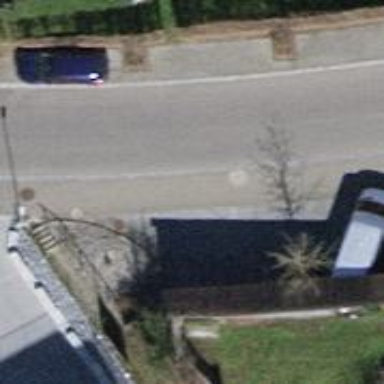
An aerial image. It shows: Asphalt road in residential area.